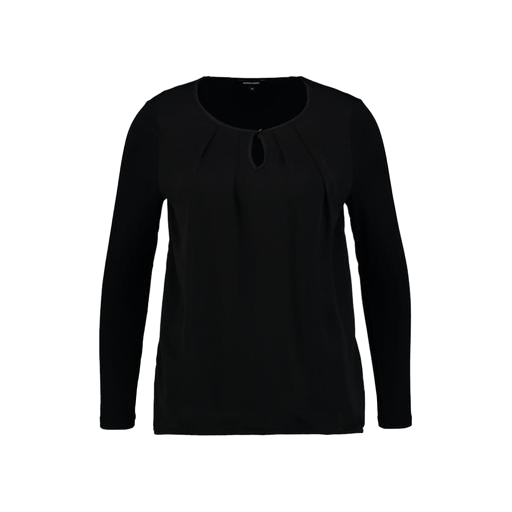
black plus size keyhole blouse, black three-quarter-sleeve top only macy, black long-sleeved blouse, white background